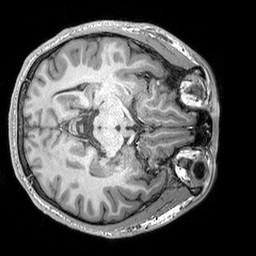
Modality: T1w
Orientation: axial
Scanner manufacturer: siemens
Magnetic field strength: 3 T
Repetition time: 2.3 s
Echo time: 0.00298 s